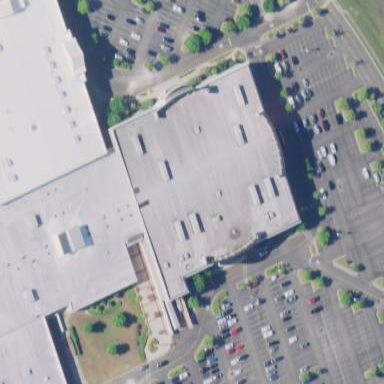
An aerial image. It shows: Department store.